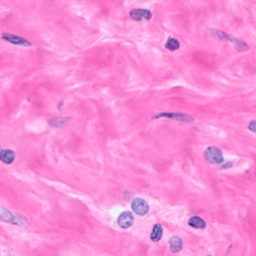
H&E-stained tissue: Breast